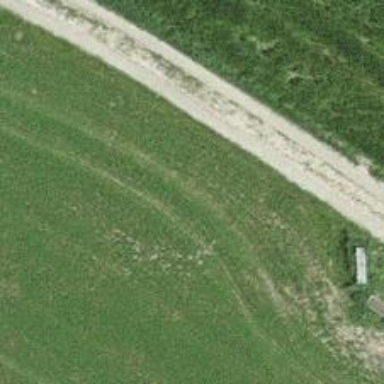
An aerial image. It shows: Bench.